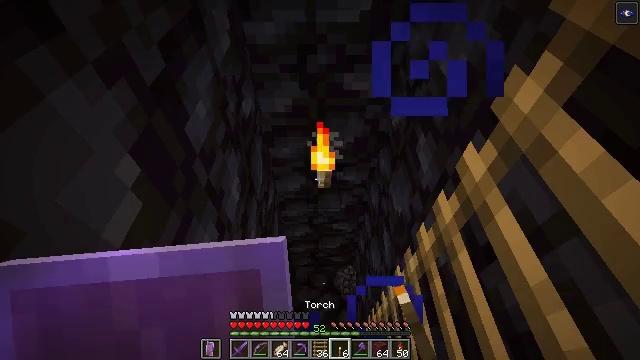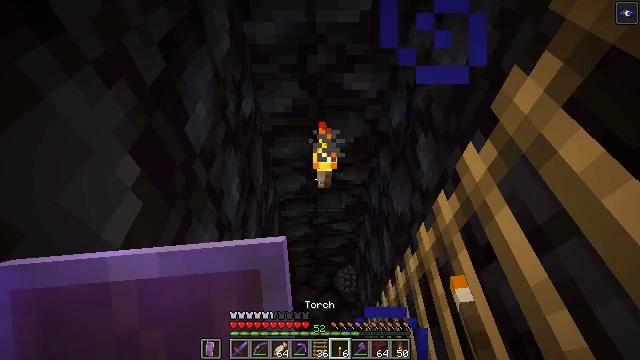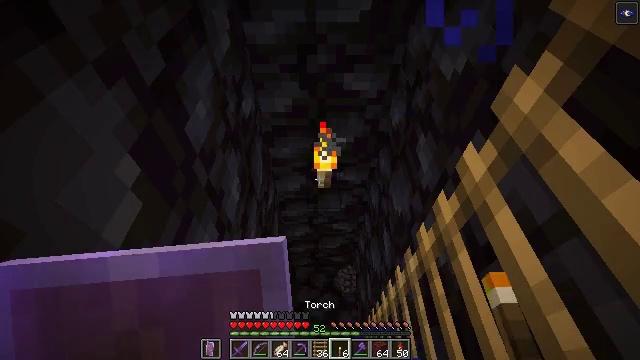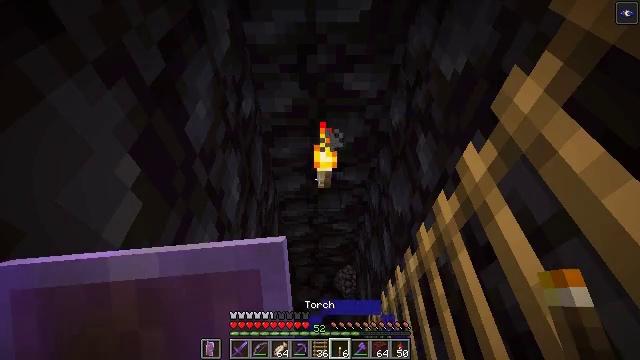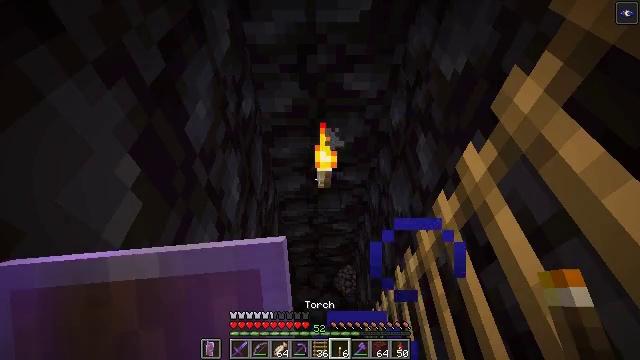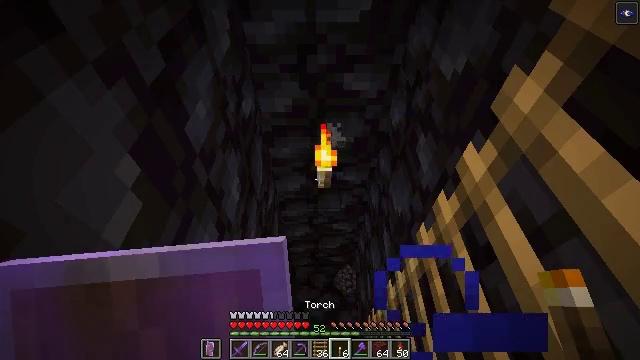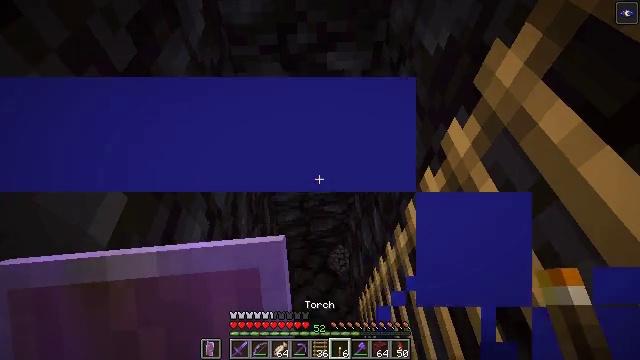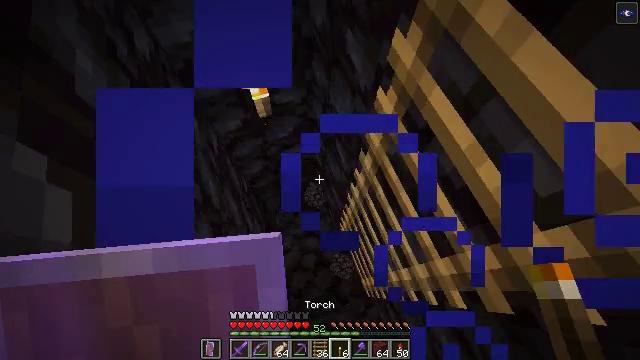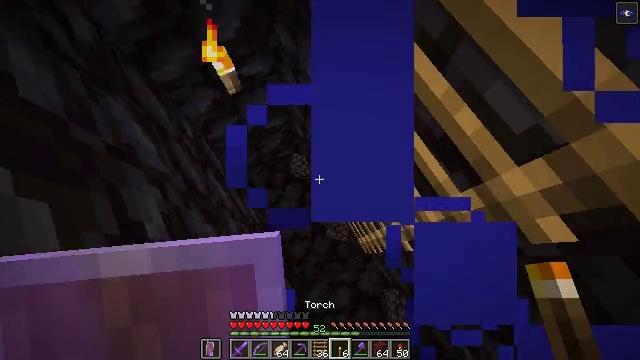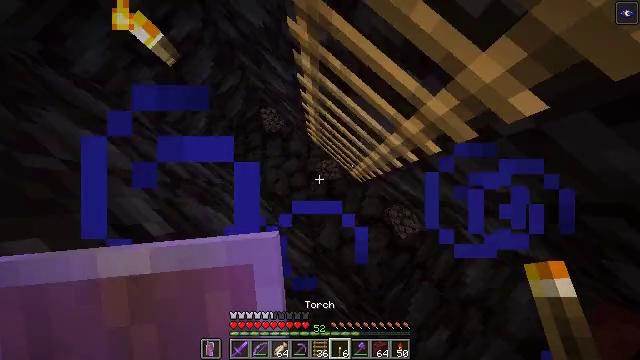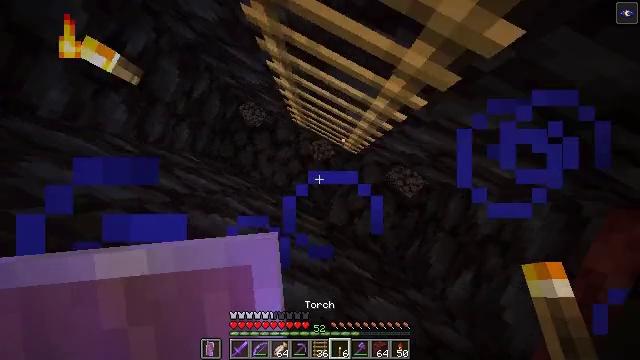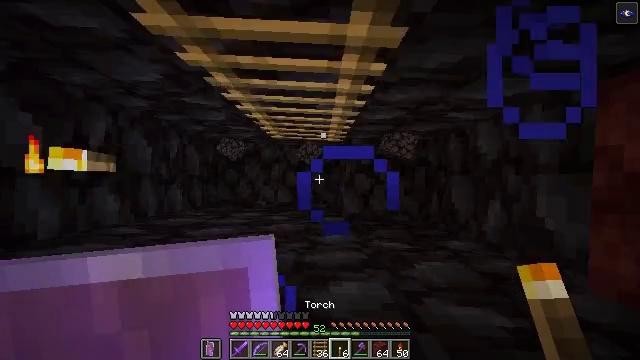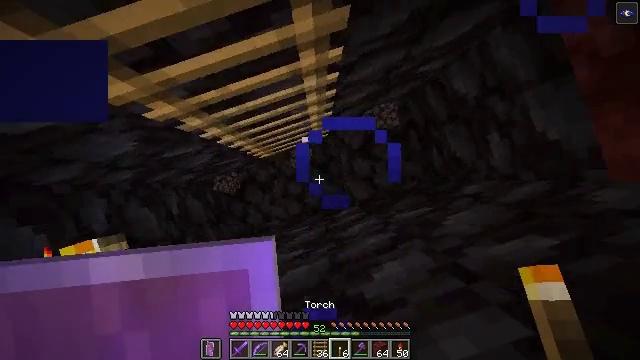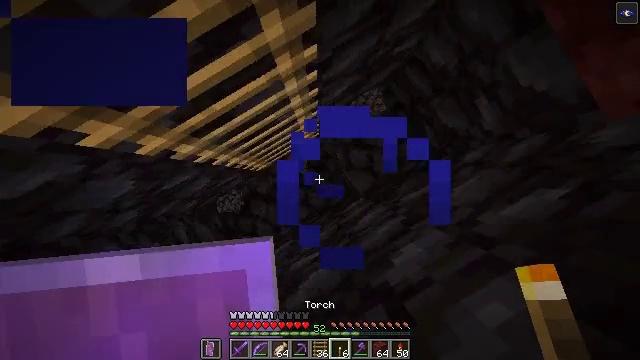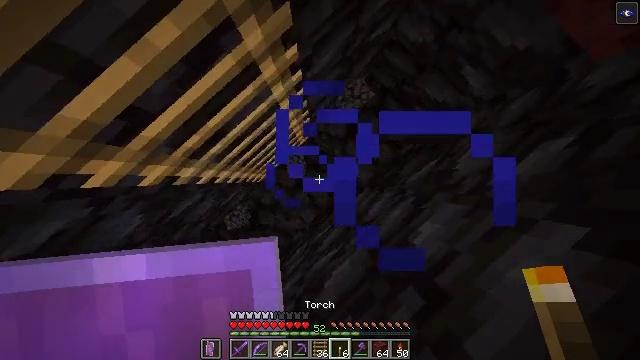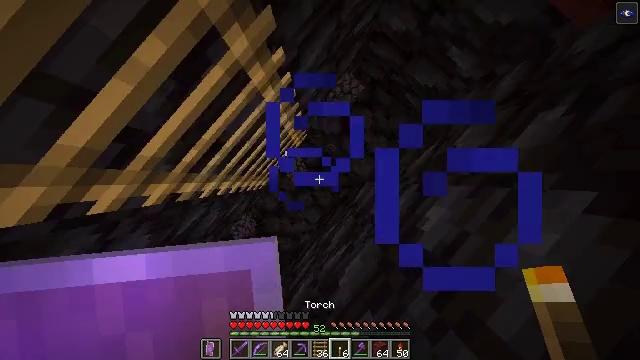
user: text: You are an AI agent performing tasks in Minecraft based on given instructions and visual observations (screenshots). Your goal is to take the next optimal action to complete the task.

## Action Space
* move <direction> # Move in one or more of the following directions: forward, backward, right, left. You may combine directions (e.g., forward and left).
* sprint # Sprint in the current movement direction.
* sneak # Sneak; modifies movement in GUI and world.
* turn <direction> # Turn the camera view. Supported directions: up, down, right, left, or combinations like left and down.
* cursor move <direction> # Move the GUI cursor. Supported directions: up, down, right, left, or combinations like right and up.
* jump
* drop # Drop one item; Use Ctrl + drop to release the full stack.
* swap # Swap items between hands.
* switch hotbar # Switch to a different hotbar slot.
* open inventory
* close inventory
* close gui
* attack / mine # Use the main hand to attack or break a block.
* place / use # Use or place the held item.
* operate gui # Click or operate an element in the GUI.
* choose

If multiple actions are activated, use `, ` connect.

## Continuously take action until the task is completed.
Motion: motion action
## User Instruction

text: Dig up blackstone from the depths.
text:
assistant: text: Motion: sneak
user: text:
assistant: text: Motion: sneak
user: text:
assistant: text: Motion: sneak
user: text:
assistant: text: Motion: sneak
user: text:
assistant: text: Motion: sneak
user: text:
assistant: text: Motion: sneak, turn right and down
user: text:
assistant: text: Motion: sneak, turn right and down
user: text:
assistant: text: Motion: sneak, turn right and down
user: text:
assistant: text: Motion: sneak, turn right and down
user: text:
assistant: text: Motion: move left, sneak, turn right and down
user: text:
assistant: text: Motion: move left, sneak, turn right and down
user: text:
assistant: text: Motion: move left, sneak, turn right and down
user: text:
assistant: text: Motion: move left, sneak, turn right and down
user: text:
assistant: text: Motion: move left, sneak, turn right and down
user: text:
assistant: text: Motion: move left, sneak, turn right
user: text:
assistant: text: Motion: move left, sneak, turn right
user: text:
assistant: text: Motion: sneak
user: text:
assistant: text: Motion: sneak
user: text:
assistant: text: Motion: sneak
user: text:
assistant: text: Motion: sneak
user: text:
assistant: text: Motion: sneak
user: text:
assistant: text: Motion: sneak
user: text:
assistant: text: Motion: sneak
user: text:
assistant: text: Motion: sneak
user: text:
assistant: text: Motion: sneak
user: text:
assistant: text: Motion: sneak
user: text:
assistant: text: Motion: sneak
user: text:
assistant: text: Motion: sneak
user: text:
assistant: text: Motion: sneak
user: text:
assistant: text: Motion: sneak